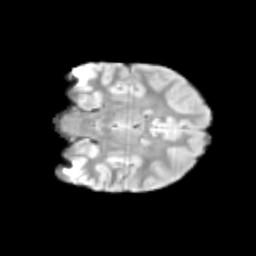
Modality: T2w
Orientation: coronal
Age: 9
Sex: male
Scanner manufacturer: siemens
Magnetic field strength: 3 T
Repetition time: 3.8 s
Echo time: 0.07 s